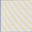
Piece: xx